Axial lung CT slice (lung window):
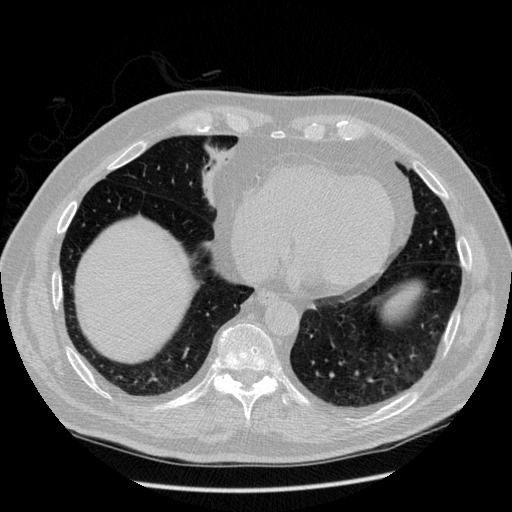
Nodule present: no